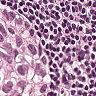
Metastatic tissue present: yes